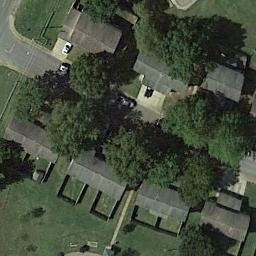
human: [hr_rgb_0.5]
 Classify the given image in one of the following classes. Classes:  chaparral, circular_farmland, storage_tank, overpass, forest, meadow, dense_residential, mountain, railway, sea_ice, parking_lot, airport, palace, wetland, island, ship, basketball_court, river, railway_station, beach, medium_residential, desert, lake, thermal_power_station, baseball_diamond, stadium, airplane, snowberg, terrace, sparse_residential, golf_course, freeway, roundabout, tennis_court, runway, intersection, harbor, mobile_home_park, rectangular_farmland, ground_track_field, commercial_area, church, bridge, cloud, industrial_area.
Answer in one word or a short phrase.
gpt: medium_residential